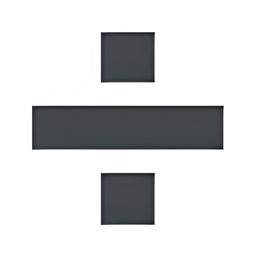
Name: heavy division sign
Emoji: ➗
Group: Symbols
Sub-group: math